Interaction volume radius: 5 \u00c5
Interaction volume height: 10 \u00c5
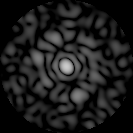
Disorder parameter: 0.8167